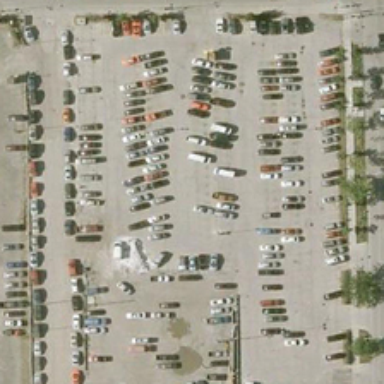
Some automobiles are parked in the square parking lot with a line of trees beside .